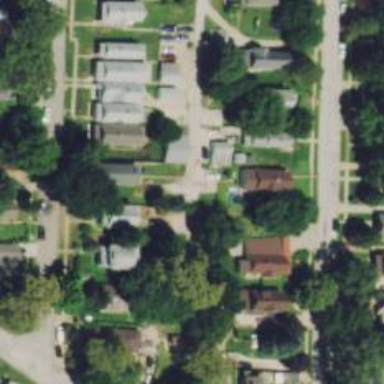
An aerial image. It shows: Alley classified as service road.